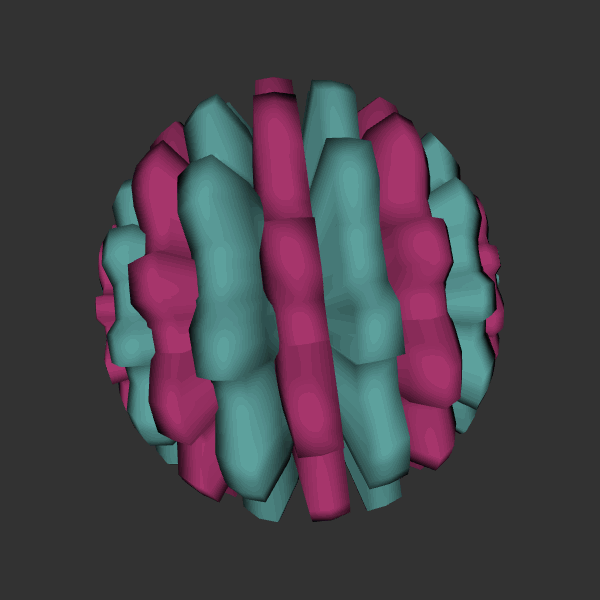
Background: dark